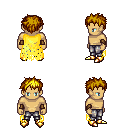
a pixel art fantasy rpg character, male body template, human, tanned skin, yellow tattered cape, metal pants, blonde bedhead hairstyle, leather bracers, gold boots, four views (front, back, left, right), 2x2 character sprite sheet, small pixel art, hard edges, no anti-aliasing